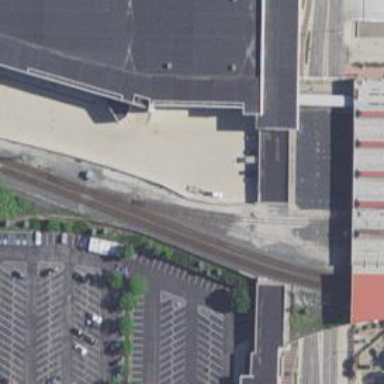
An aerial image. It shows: Railway siding with rails.